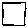
Label: square